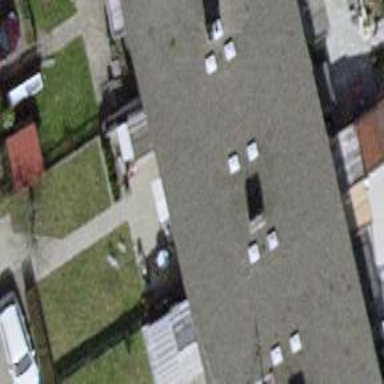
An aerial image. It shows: House with flat roof.